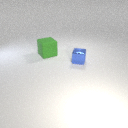
small blue metal cube to the right of large green rubber cube